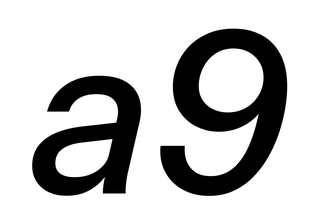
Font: InstrumentSans-Italic_Medium_Italic